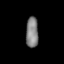
Tissue: lung
Cell type: Others
Senescence score: 0.2234
Nuclear area (px): 371
Mean DAPI intensity: 129.108